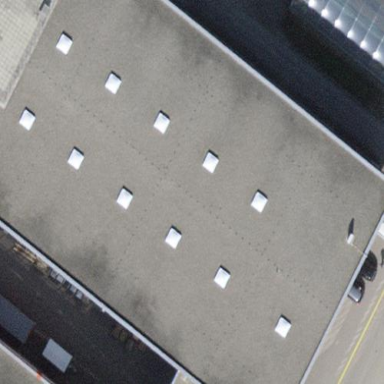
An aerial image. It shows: Industrial building with flat roof.